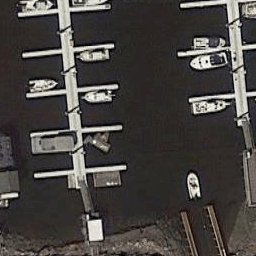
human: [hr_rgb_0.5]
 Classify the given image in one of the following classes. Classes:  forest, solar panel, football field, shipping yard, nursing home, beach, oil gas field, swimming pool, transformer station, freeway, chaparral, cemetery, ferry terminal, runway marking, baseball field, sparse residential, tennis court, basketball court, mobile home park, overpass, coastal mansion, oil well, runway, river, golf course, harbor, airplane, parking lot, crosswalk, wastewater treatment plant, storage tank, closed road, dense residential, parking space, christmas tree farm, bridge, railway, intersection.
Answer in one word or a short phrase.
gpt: harbor